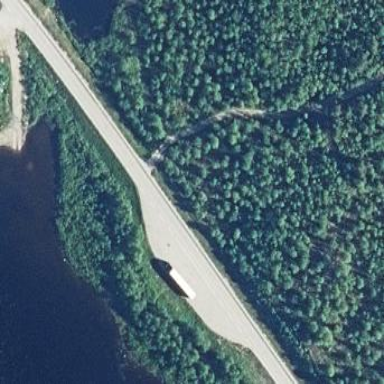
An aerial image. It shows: Asphalt road leading to rest area.